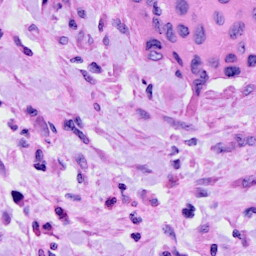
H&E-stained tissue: Cervix